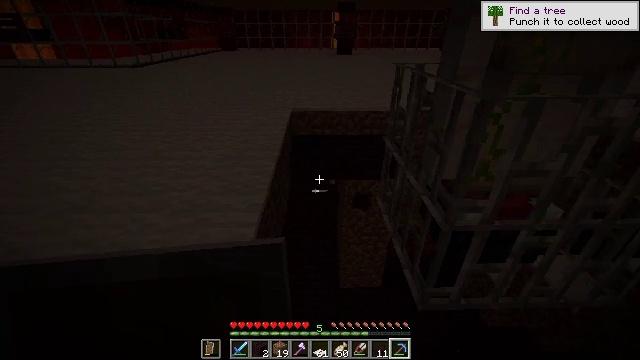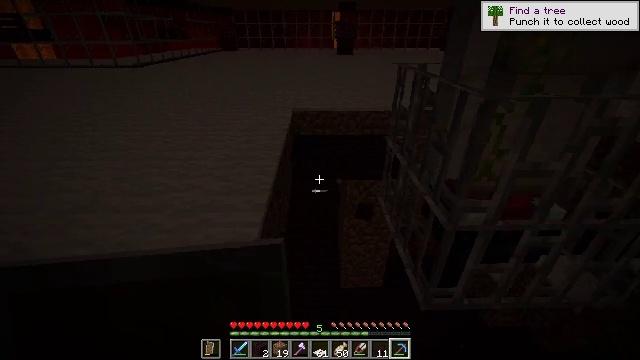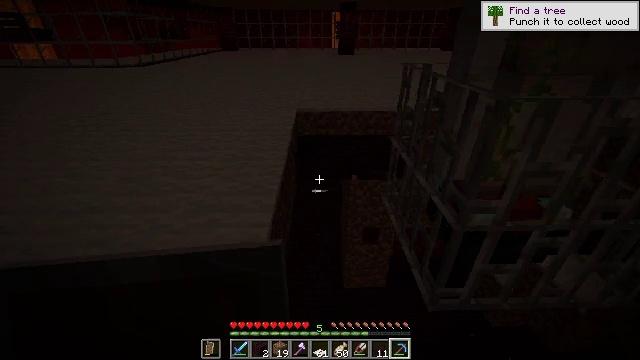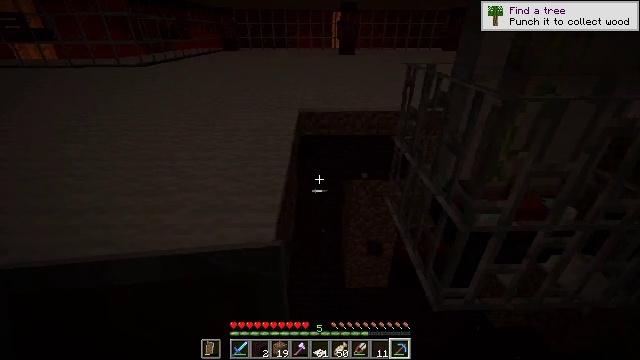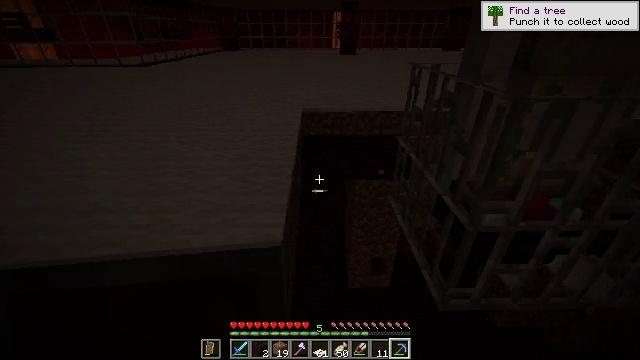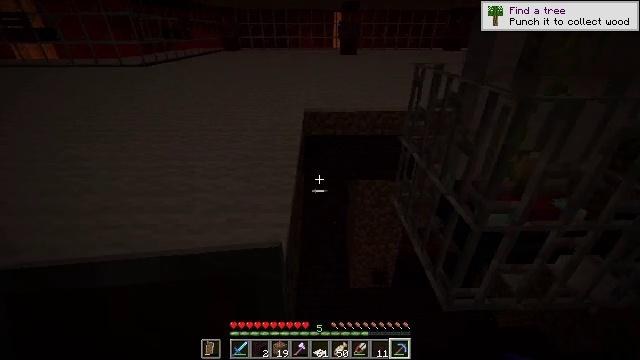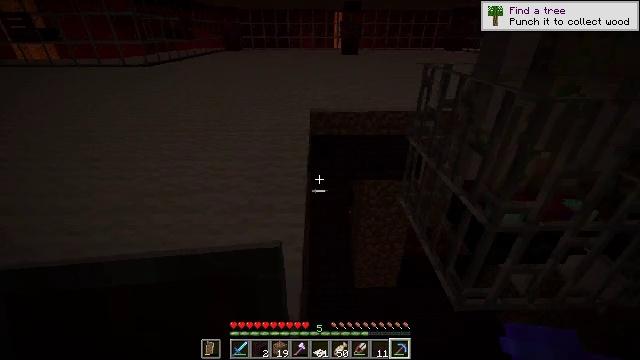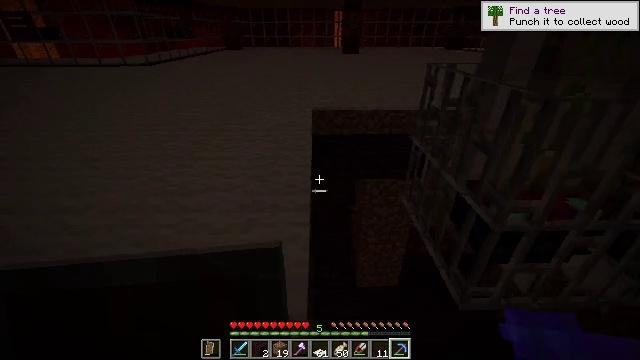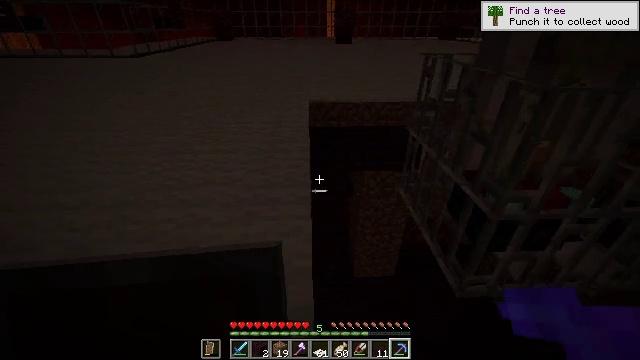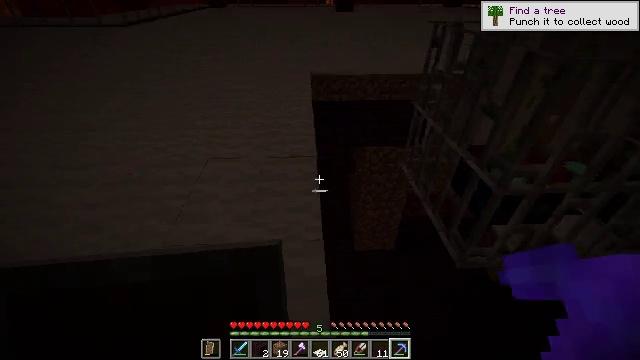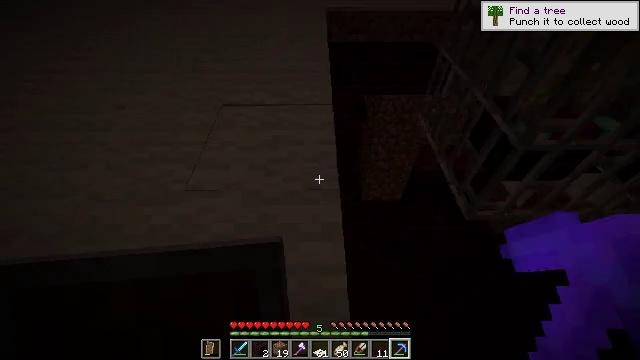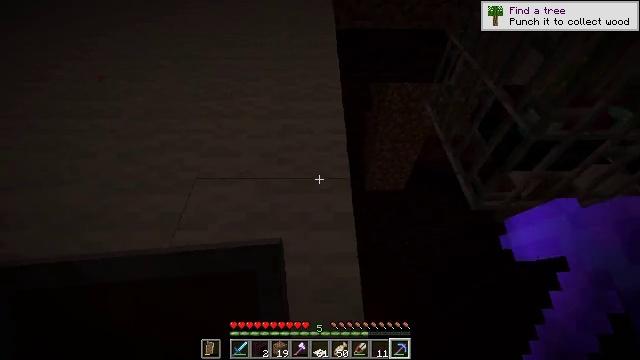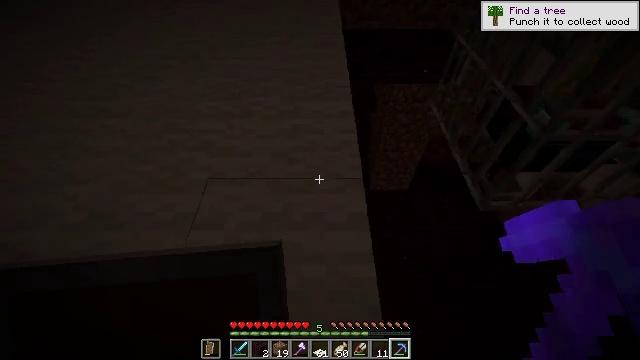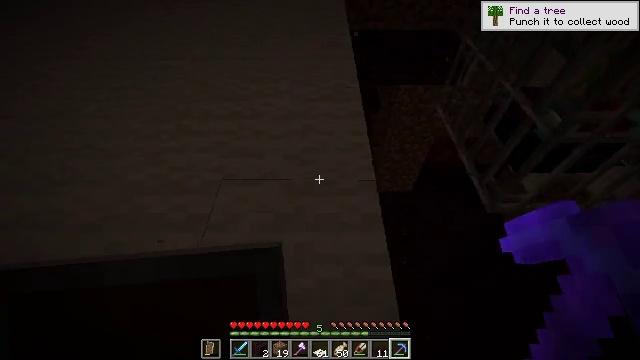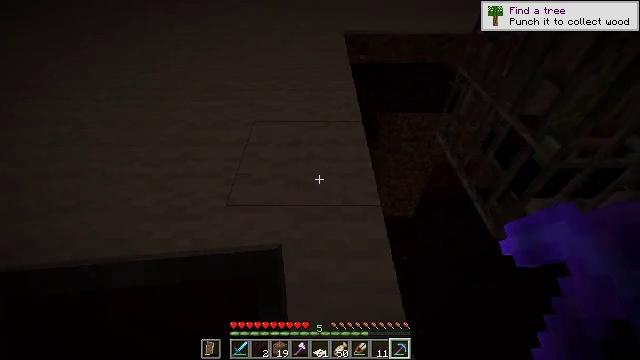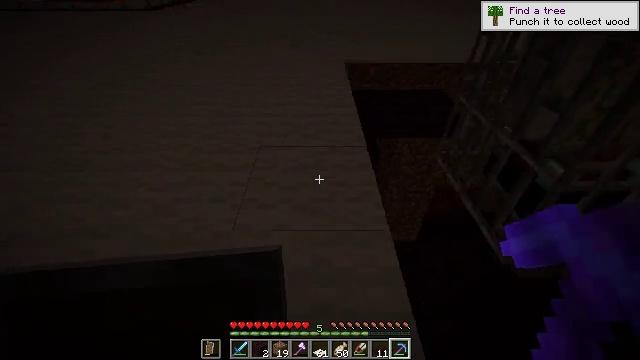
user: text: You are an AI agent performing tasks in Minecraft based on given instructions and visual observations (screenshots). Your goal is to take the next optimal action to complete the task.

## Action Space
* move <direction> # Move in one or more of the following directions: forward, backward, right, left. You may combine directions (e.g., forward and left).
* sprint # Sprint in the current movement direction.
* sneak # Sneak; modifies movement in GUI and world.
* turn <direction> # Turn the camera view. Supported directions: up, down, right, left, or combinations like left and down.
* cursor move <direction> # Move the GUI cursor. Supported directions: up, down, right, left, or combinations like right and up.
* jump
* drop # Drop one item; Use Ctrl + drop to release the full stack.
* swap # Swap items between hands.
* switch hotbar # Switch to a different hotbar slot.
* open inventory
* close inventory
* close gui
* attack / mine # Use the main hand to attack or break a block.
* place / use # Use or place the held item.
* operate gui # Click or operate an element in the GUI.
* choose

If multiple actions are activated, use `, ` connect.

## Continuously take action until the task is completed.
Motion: motion action
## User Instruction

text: Collect nether brick slab from the structure.
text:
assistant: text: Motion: move left, sneak
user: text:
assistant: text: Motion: move left, sneak
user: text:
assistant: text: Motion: move left, sneak
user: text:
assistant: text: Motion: move left, sneak
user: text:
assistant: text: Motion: move left, sneak
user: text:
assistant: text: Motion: move left, sneak
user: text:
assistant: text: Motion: move left, sneak
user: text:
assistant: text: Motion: move left, sneak, turn right and down
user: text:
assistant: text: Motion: move left, sneak, turn down
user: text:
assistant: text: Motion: move left, sneak, turn left and down
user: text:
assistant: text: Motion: move left, sneak, turn down
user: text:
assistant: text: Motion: move left, sneak
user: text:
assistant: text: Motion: move left, sneak
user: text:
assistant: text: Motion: move left, sneak, turn up
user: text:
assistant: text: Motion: move forward and move left, sneak, turn up
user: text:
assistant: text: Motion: move forward and move left, turn left and up
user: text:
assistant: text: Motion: move forward, turn up
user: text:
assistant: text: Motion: move forward, turn up
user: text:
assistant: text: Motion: move forward
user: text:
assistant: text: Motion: move forward
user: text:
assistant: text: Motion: move forward
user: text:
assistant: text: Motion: move forward
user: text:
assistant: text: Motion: move forward
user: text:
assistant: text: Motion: move forward
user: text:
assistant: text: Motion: move forward, turn down
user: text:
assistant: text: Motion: move forward, turn down
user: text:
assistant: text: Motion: move forward, turn right and down
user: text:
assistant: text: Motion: move forward, turn right and down
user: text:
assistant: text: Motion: move forward, sneak, turn right
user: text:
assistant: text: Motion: move forward, sneak, turn right